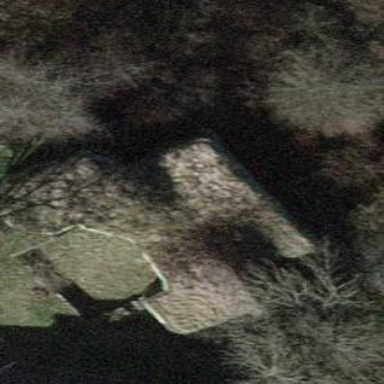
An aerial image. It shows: Building with skillion grass roof. The roof orientation is across.